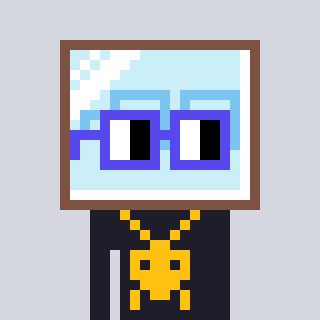
a pixel art character with square blue glasses, a mirror-shaped head and a grayscale-colored body on a cool background